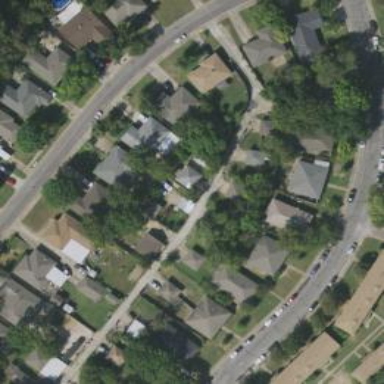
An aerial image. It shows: Alleyway designated as service road.